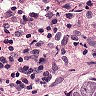
Metastatic tissue present: yes